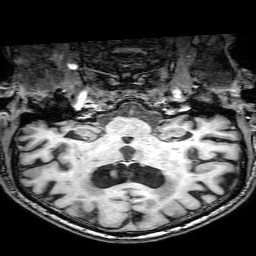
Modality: T1w
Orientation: sagittal
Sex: male
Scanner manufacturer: philips
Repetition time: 0.008242 s
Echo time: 0.00382 s